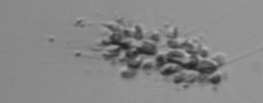
Label: Chaetoceros_didymus_TAG_external_flagellate